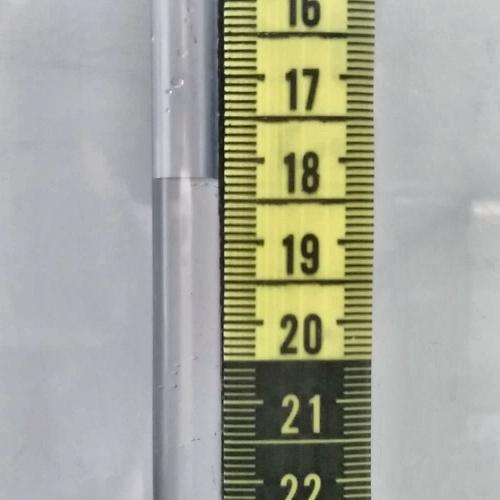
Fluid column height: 18.2 cm